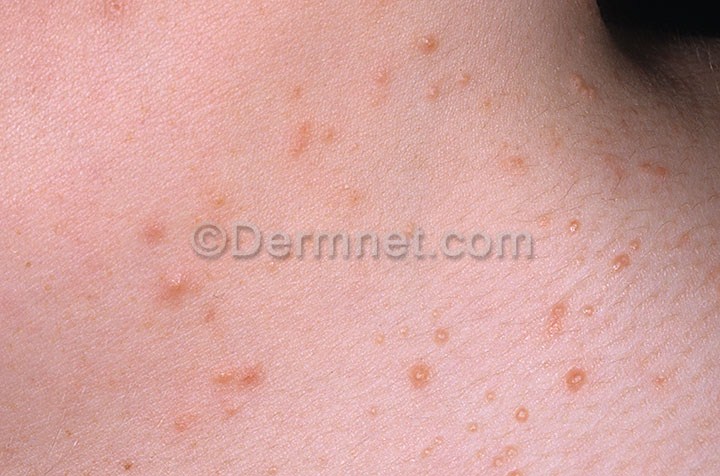
Disease: Herpes HPV and other STDs Photos